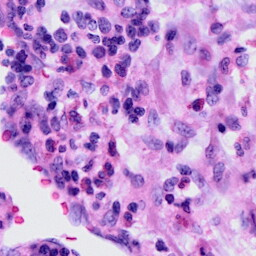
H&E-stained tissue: Cervix